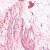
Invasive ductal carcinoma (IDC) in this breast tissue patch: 0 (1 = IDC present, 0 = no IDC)